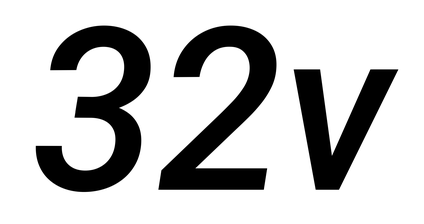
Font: Roboto-Italic_Medium_Italic